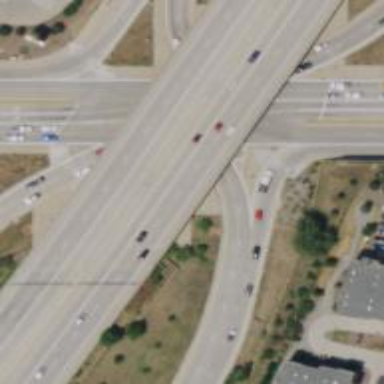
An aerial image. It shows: Trunk link highway.